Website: ulta-beauty
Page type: customer-info-address
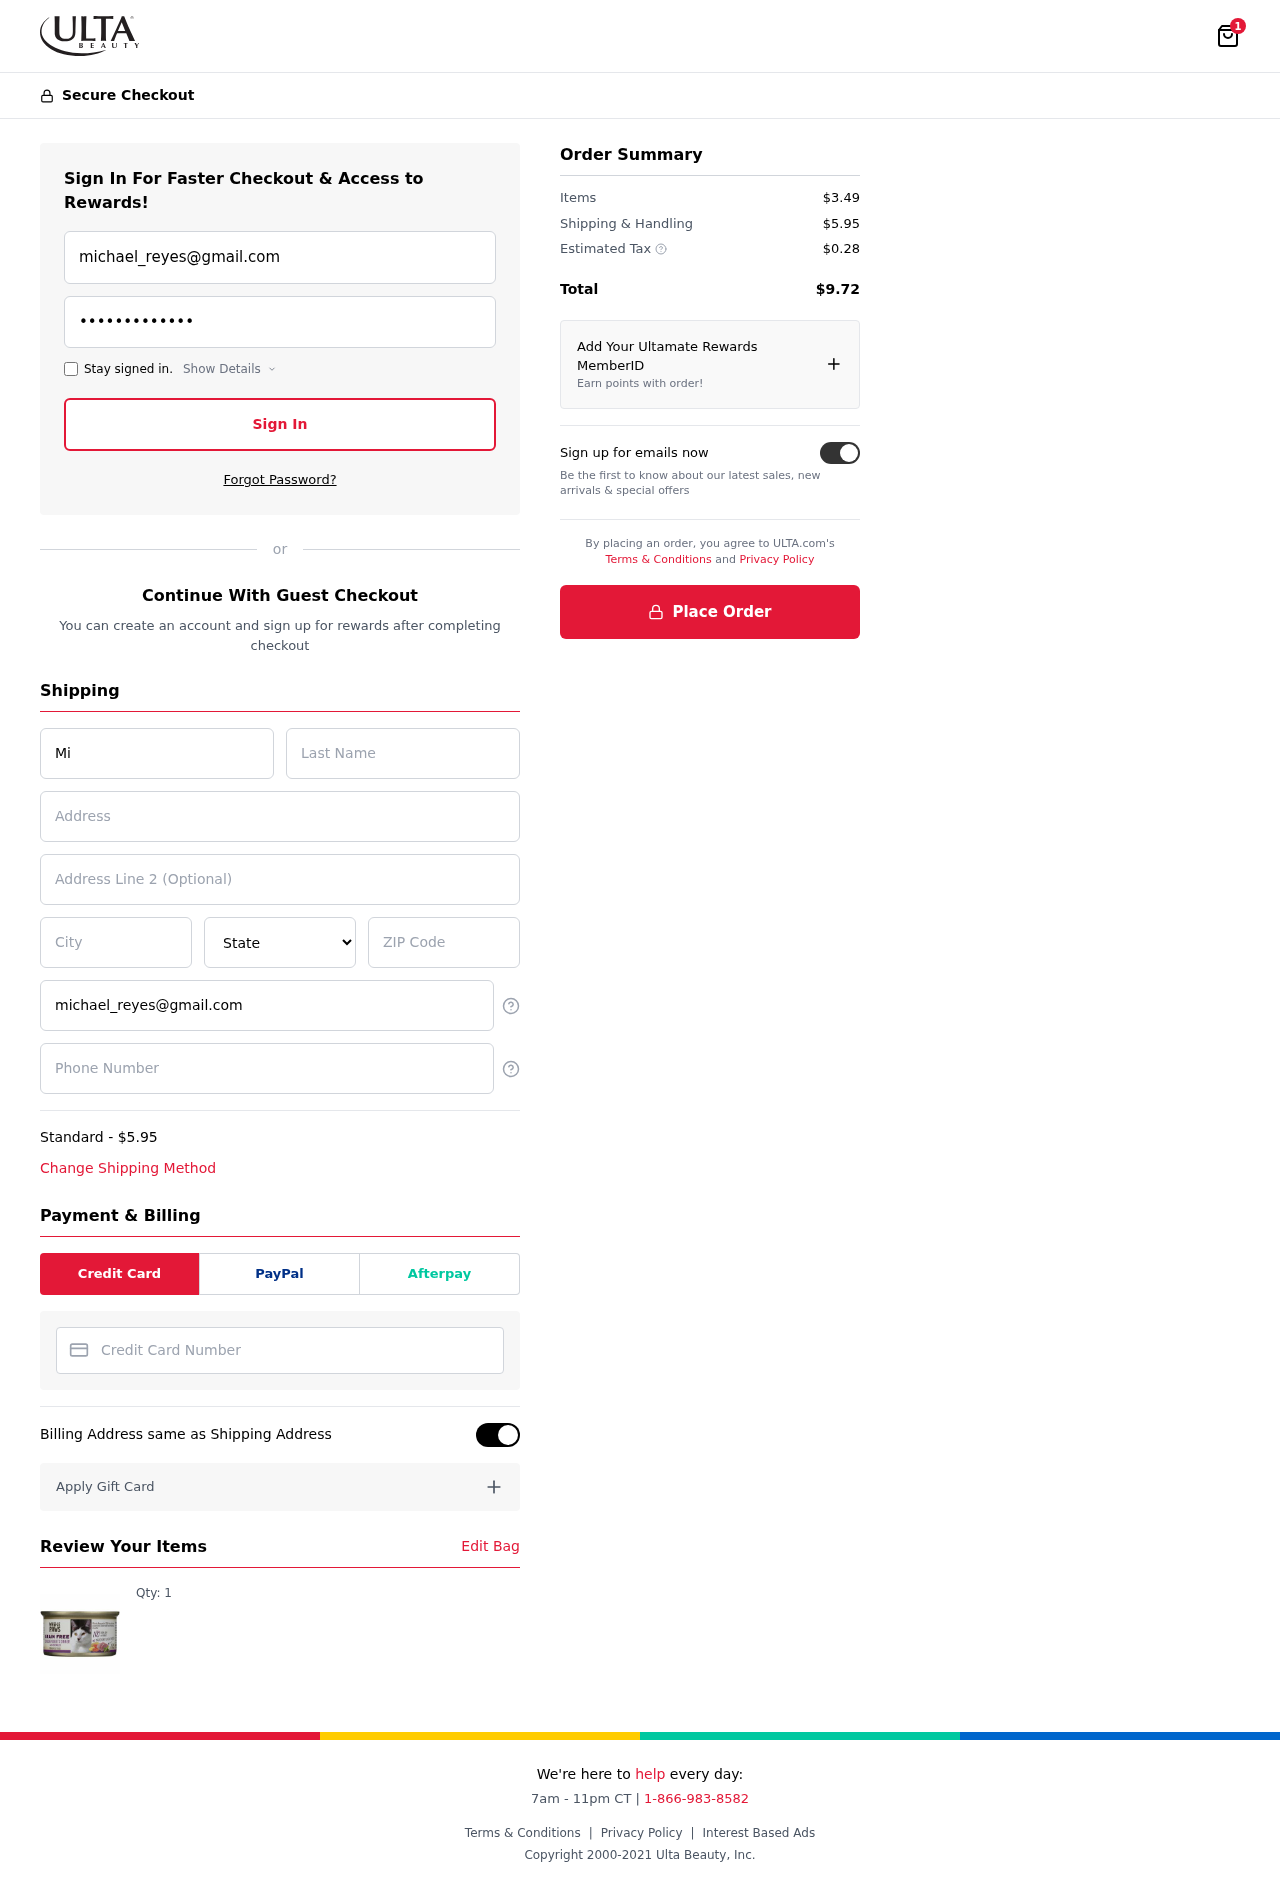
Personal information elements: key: PII_CARD_NUMBER
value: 3485 4114 5478 883
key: PII_CITY
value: Garyborough
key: PII_EMAIL
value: michael_reyes@gmail.com
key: PII_FIRSTNAME
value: Michael
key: PII_LASTNAME
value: Reyes
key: PII_PHONE
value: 4762024442
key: PII_POSTCODE
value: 72455
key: PII_STATE
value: Virginia
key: PII_STREET
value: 9612 Teresa Wall Apt. 620
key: PII_STREET2
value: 53534 Delacruz Avenue Apt. 127
Product elements: key: PRODUCT1_QUANTITY
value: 1
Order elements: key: ORDER_NUM_ITEMS
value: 1
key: ORDER_SHIPPING_COST
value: $5.95
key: ORDER_ITEMS_TOTAL
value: $3.49
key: ORDER_SHIPPING_COST2
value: $5.95
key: ORDER_TAX
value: $0.28
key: ORDER_TOTAL
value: $9.72